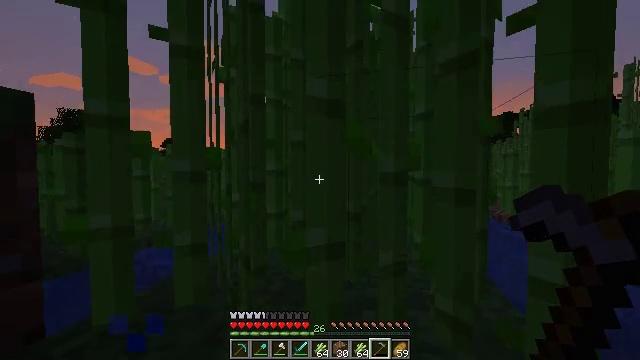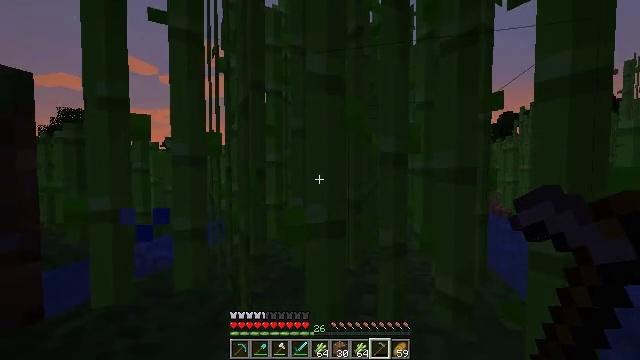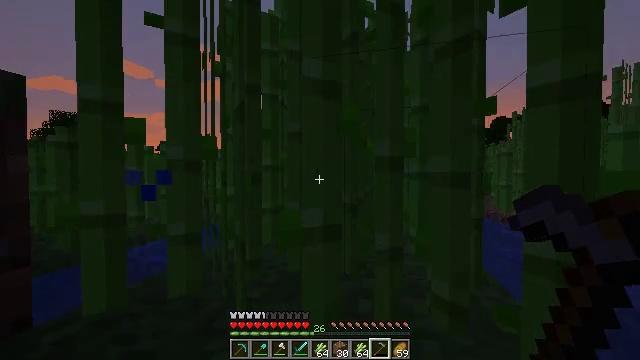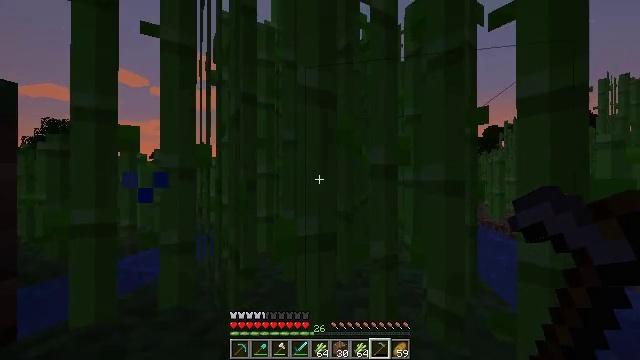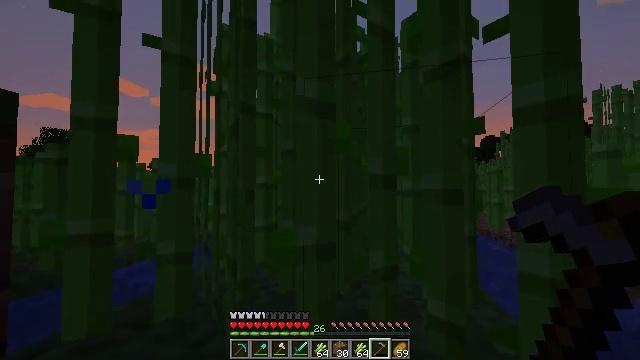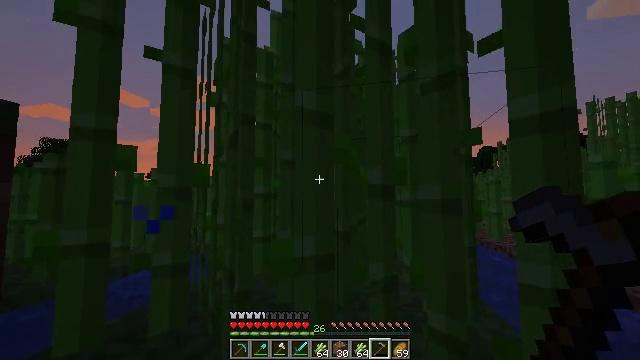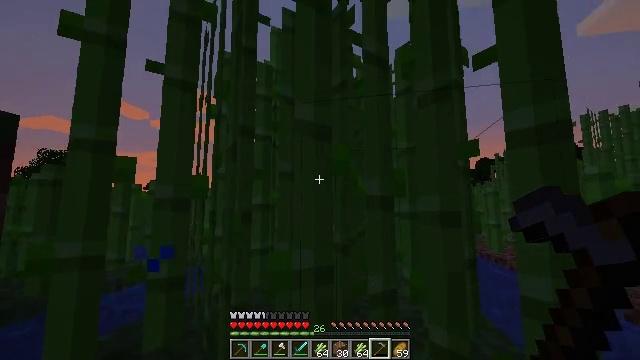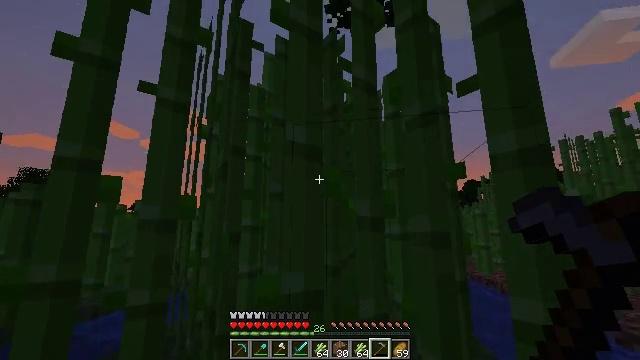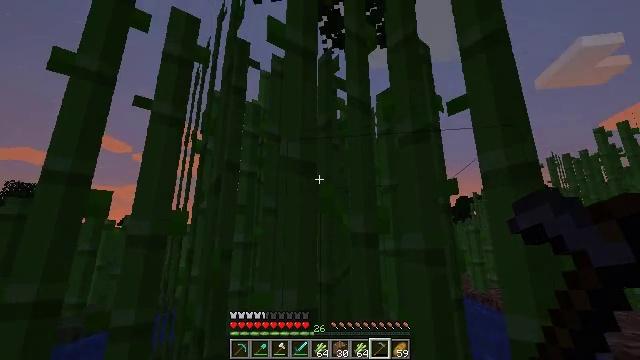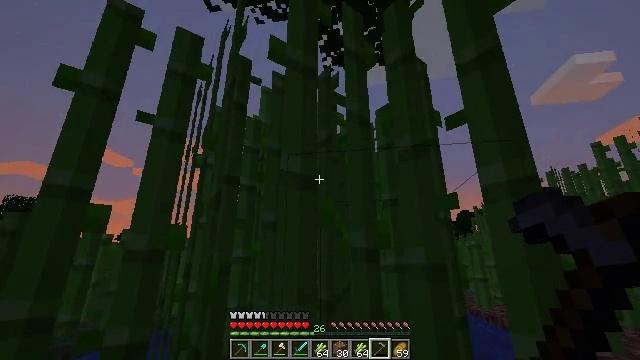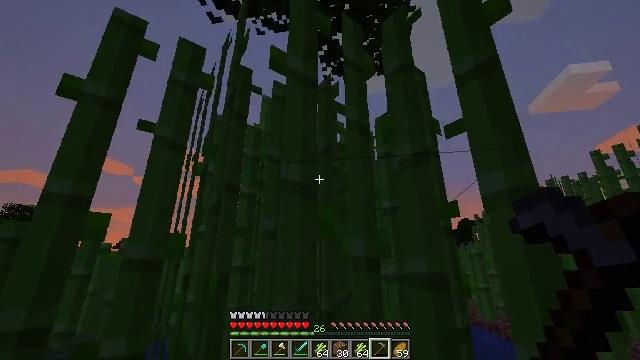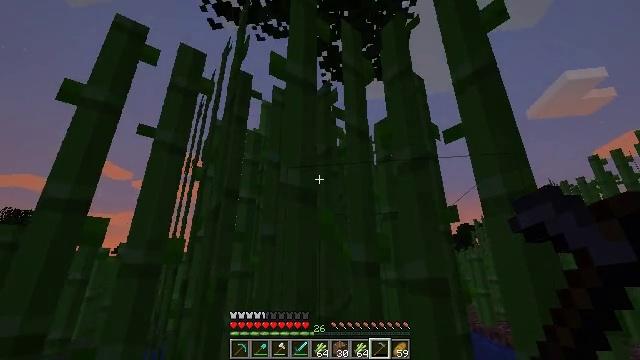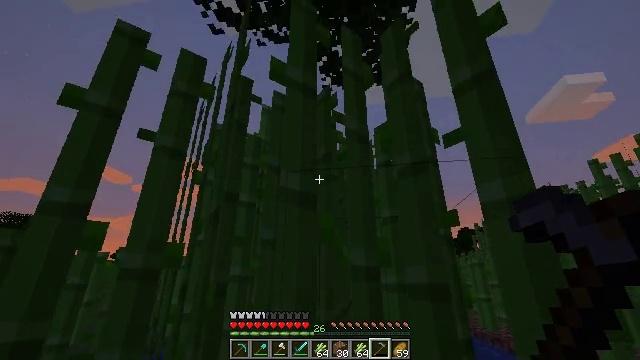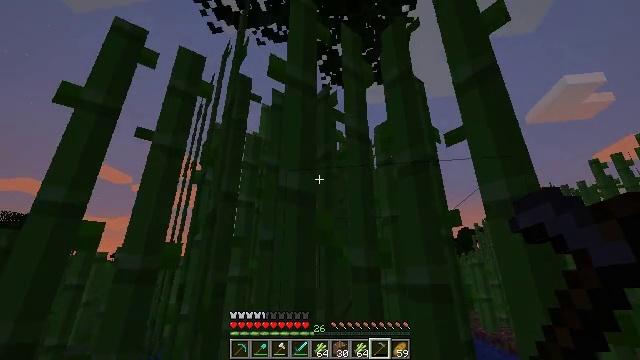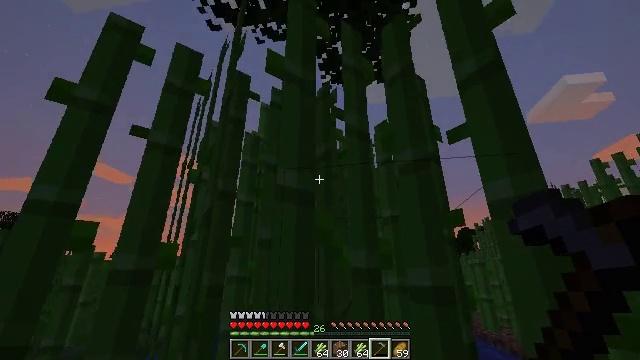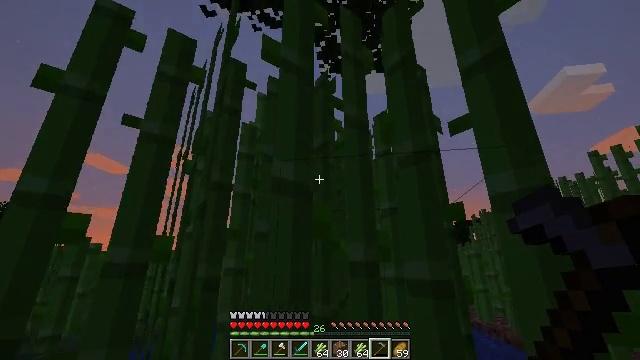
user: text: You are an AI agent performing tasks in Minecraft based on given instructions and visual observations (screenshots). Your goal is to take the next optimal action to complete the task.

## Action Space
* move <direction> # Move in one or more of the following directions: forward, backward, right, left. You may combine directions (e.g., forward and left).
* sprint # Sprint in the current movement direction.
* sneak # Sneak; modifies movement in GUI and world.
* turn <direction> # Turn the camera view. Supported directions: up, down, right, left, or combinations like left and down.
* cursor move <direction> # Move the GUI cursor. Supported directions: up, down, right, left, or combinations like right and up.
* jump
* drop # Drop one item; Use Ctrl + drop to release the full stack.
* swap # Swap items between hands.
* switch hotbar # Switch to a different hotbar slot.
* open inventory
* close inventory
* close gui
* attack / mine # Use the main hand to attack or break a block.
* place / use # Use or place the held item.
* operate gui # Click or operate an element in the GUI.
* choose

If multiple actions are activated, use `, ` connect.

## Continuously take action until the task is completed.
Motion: motion action
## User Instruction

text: Harvest sugar cane from the plant.
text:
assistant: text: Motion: no_op
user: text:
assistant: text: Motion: no_op
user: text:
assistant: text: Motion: turn right and up
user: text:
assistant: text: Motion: turn up
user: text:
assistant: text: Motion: turn up
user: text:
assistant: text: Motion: turn up
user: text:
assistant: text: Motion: turn right and up
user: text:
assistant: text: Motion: turn right and up
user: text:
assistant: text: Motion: turn up
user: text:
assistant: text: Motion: turn up
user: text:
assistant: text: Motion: turn up
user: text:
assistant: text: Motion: no_op
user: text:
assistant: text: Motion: move forward
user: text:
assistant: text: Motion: move forward
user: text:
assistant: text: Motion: move forward, turn down, jump
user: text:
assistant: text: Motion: move forward, turn down, jump
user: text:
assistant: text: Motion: move forward, turn down, jump
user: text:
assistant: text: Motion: move forward, turn down, jump
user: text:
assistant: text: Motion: move forward, turn down, jump
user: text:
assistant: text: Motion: move forward, turn down, jump
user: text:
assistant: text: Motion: move forward, turn down
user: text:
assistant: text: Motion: move forward, turn down
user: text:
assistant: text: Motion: move forward
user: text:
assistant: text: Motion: move forward
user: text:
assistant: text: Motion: no_op
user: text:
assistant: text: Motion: no_op
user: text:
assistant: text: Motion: no_op
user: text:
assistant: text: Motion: no_op
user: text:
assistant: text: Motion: no_op
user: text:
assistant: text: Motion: no_op